Aerial crown-view tile of a tropical tree (Barro Colorado Island, Panama), acquired 20250512:
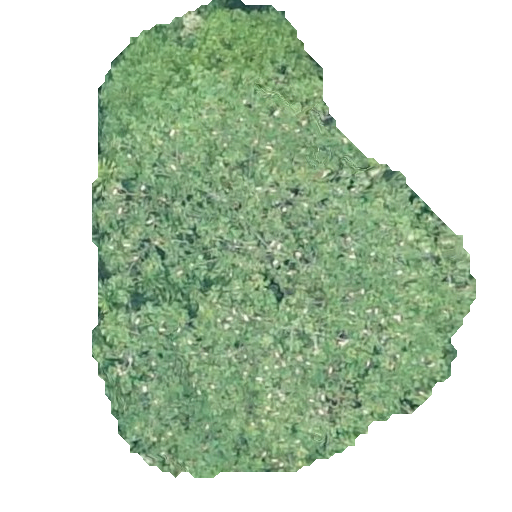
Species: Ochroma pyramidale
GBIF accepted scientific name: Ochroma pyramidale
Crown area: 191.386 m²